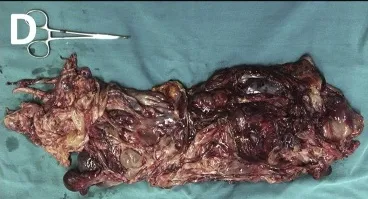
The dissection field after the surgical resection : Gross appearance of the mullerian cyst after the resection.
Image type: medical_photograph (other_medical_photograph)